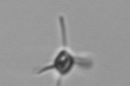
Label: Chaetoceros